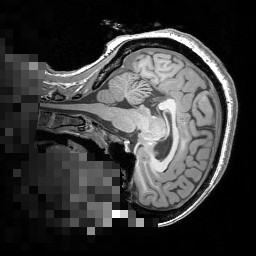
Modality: T1w
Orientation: sagittal
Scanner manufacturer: siemens
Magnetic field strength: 3 T
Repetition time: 1.5 s
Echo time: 0.00291 s